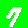
Digit: 7